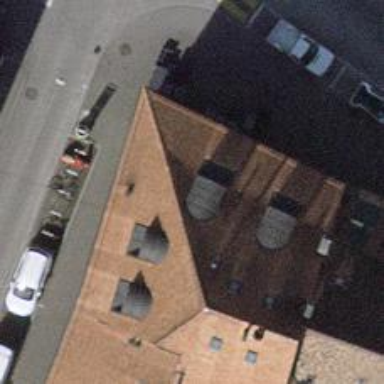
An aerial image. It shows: Restaurant.